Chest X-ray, PA view. Patient: 50 years old, sex F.
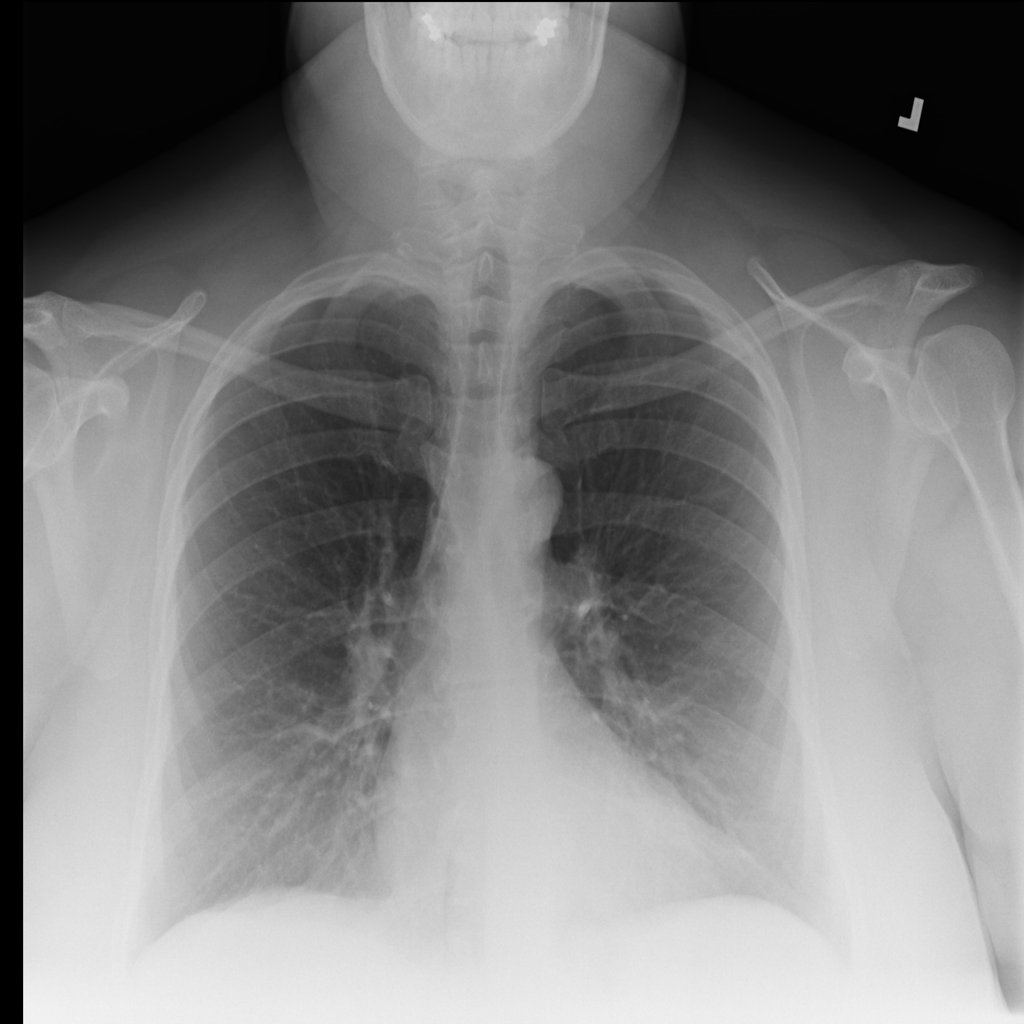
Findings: No Finding